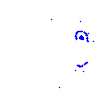
Particle: pion